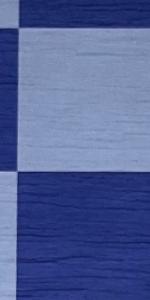
Label: Empty